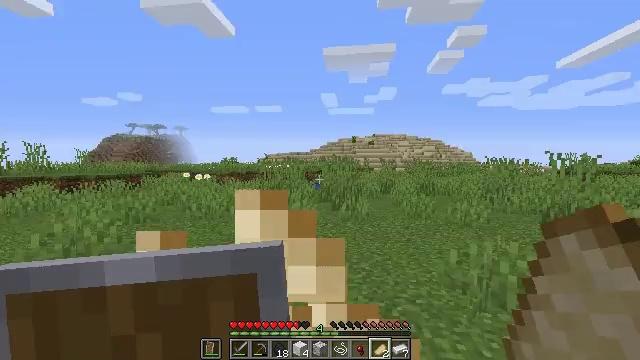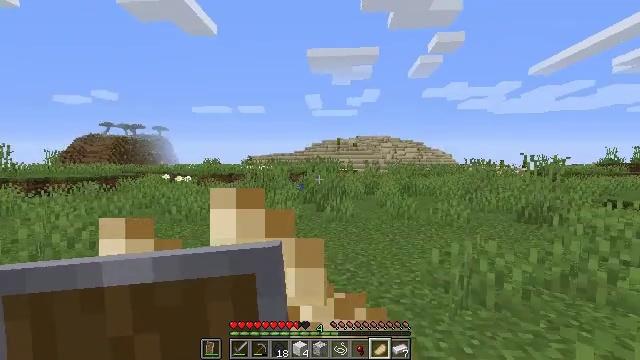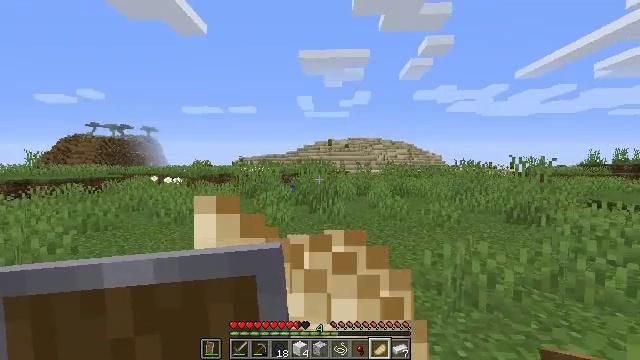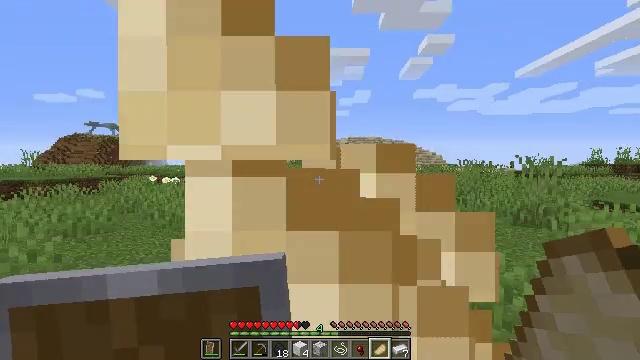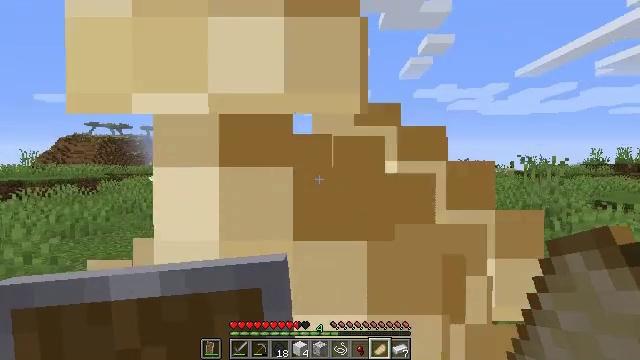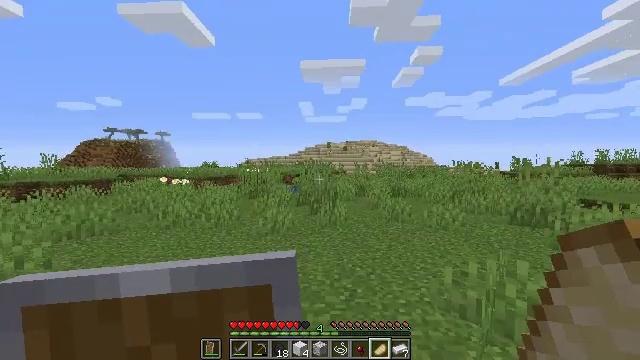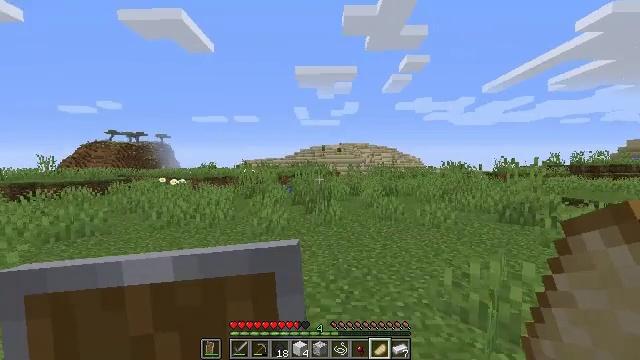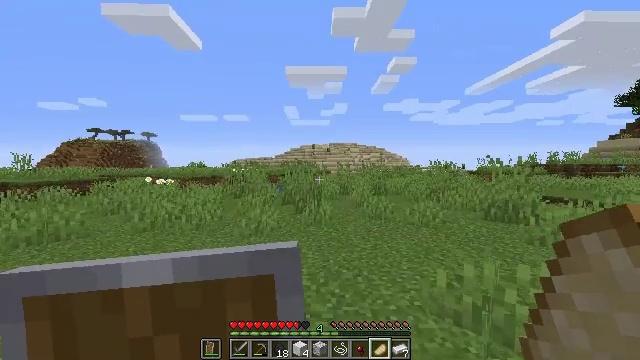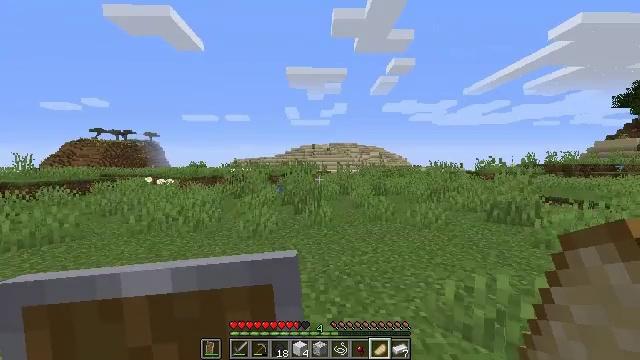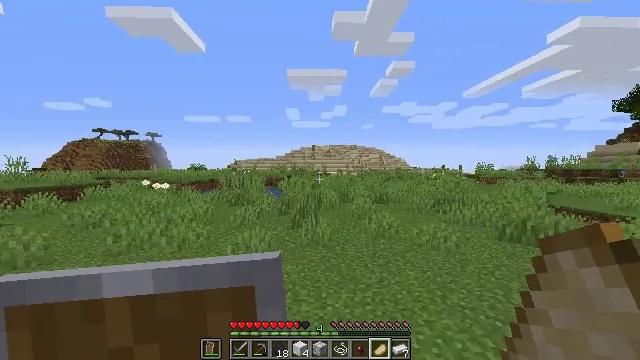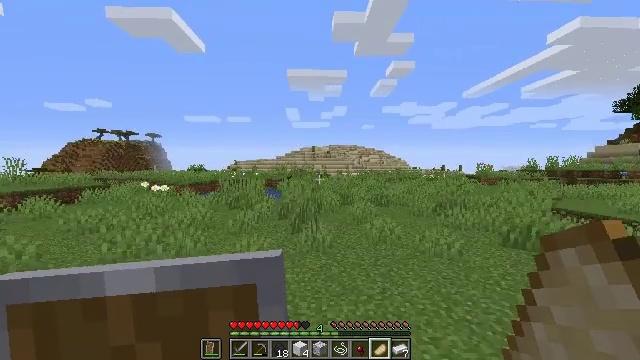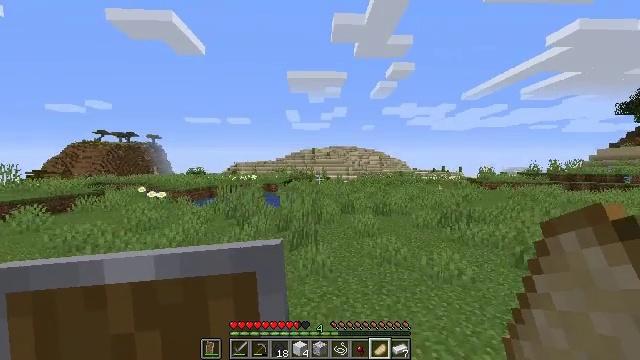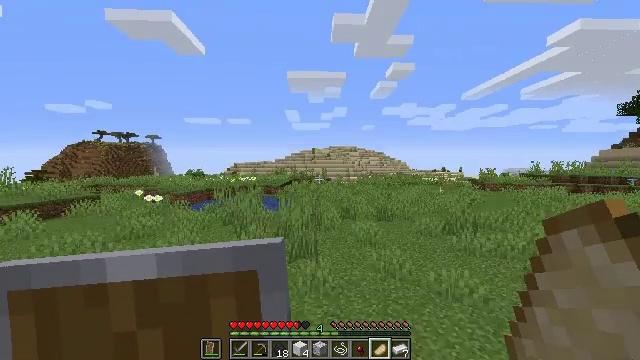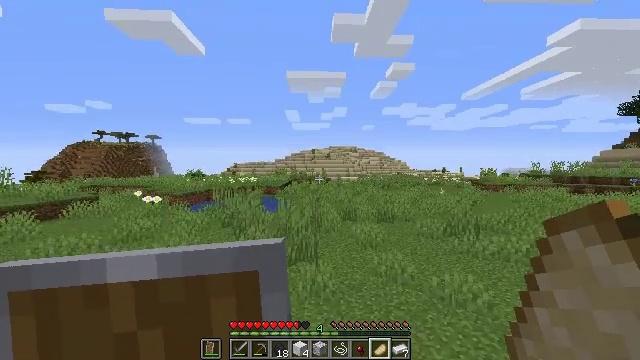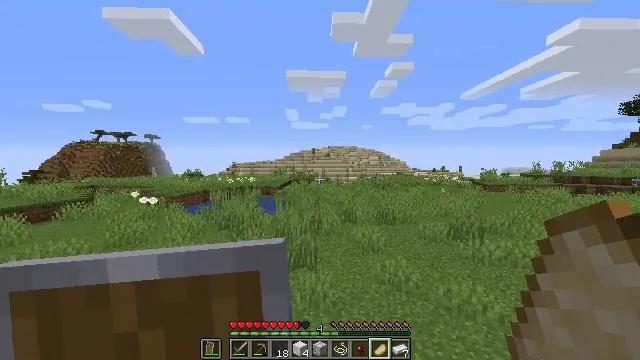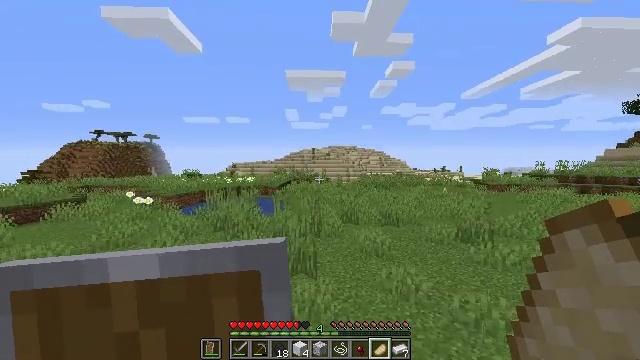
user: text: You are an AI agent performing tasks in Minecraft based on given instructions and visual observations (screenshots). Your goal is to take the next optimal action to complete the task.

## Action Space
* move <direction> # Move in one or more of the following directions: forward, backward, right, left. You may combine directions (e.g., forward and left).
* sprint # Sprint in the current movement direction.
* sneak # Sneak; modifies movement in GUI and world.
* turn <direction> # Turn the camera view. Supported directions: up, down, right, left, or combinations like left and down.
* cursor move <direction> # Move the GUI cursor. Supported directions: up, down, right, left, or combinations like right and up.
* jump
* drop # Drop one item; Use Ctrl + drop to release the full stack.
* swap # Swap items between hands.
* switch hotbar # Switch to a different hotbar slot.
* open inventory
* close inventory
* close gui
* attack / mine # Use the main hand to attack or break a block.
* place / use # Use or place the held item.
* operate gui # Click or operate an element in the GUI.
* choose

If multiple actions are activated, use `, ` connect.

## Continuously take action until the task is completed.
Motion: motion action
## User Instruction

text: Combine raw porkchop and coal in a furnace to get a cooked porkchop.
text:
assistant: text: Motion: move forward, turn right, use / place
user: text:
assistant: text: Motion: move forward, turn right, use / place
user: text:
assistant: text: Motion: move forward, use / place
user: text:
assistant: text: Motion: move forward, sprint, use / place
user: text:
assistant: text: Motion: move forward, sprint
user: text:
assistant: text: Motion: move forward, sprint, turn right
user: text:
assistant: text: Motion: move forward, sprint, turn right
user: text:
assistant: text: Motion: move forward, sprint
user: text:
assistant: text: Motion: move forward, sprint, jump
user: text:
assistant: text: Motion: move forward, sprint, jump
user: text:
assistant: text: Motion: move forward, sprint, jump
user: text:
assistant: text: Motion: move forward, sprint, jump
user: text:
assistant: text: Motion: move forward, sprint, jump
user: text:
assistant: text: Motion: move forward, sprint, jump
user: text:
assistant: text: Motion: move forward, sprint, jump
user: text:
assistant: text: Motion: move forward, sprint, jump
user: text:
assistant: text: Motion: move forward, sprint, jump
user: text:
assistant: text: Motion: move forward, sprint, jump
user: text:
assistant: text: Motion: move forward, sprint, jump
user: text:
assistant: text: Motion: move forward, sprint, jump
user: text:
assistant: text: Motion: move forward, sprint, jump
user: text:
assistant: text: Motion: move forward, sprint, jump
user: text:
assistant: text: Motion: move forward, sprint, jump
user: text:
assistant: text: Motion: move forward, sprint, jump
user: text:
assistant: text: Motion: move forward, sprint, jump
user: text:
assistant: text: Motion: move forward, sprint, jump
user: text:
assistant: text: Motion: move forward, sprint, jump
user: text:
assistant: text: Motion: move forward, sprint, jump
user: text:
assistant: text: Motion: move forward, sprint, jump
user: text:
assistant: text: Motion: move forward, sprint, jump